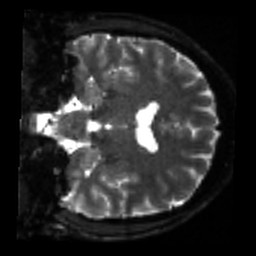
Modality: sbref
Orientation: coronal
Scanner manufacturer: siemens
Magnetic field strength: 3 T
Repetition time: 4 s
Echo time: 0.0594 s